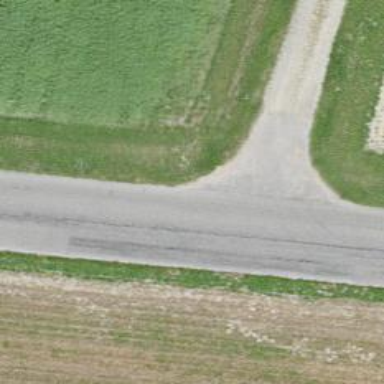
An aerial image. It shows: Unclassified road with asphalt surface.